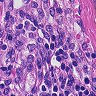
Metastatic tissue present: yes